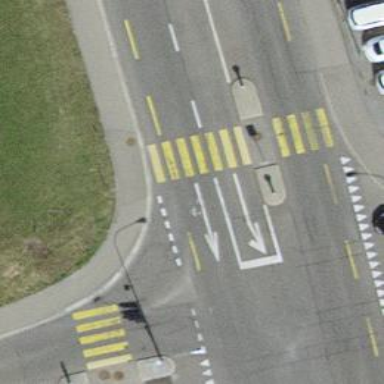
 featuring cycle lane and trolley wires."